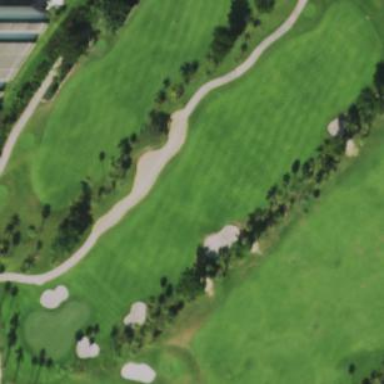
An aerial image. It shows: Golf fairway surrounded by grass.